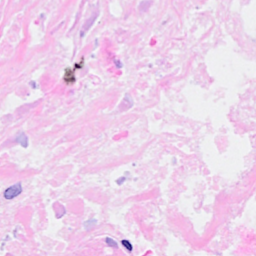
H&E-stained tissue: Breast